Field crop: maize
Growth stage: 2
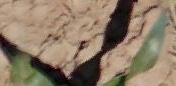
Species: maize